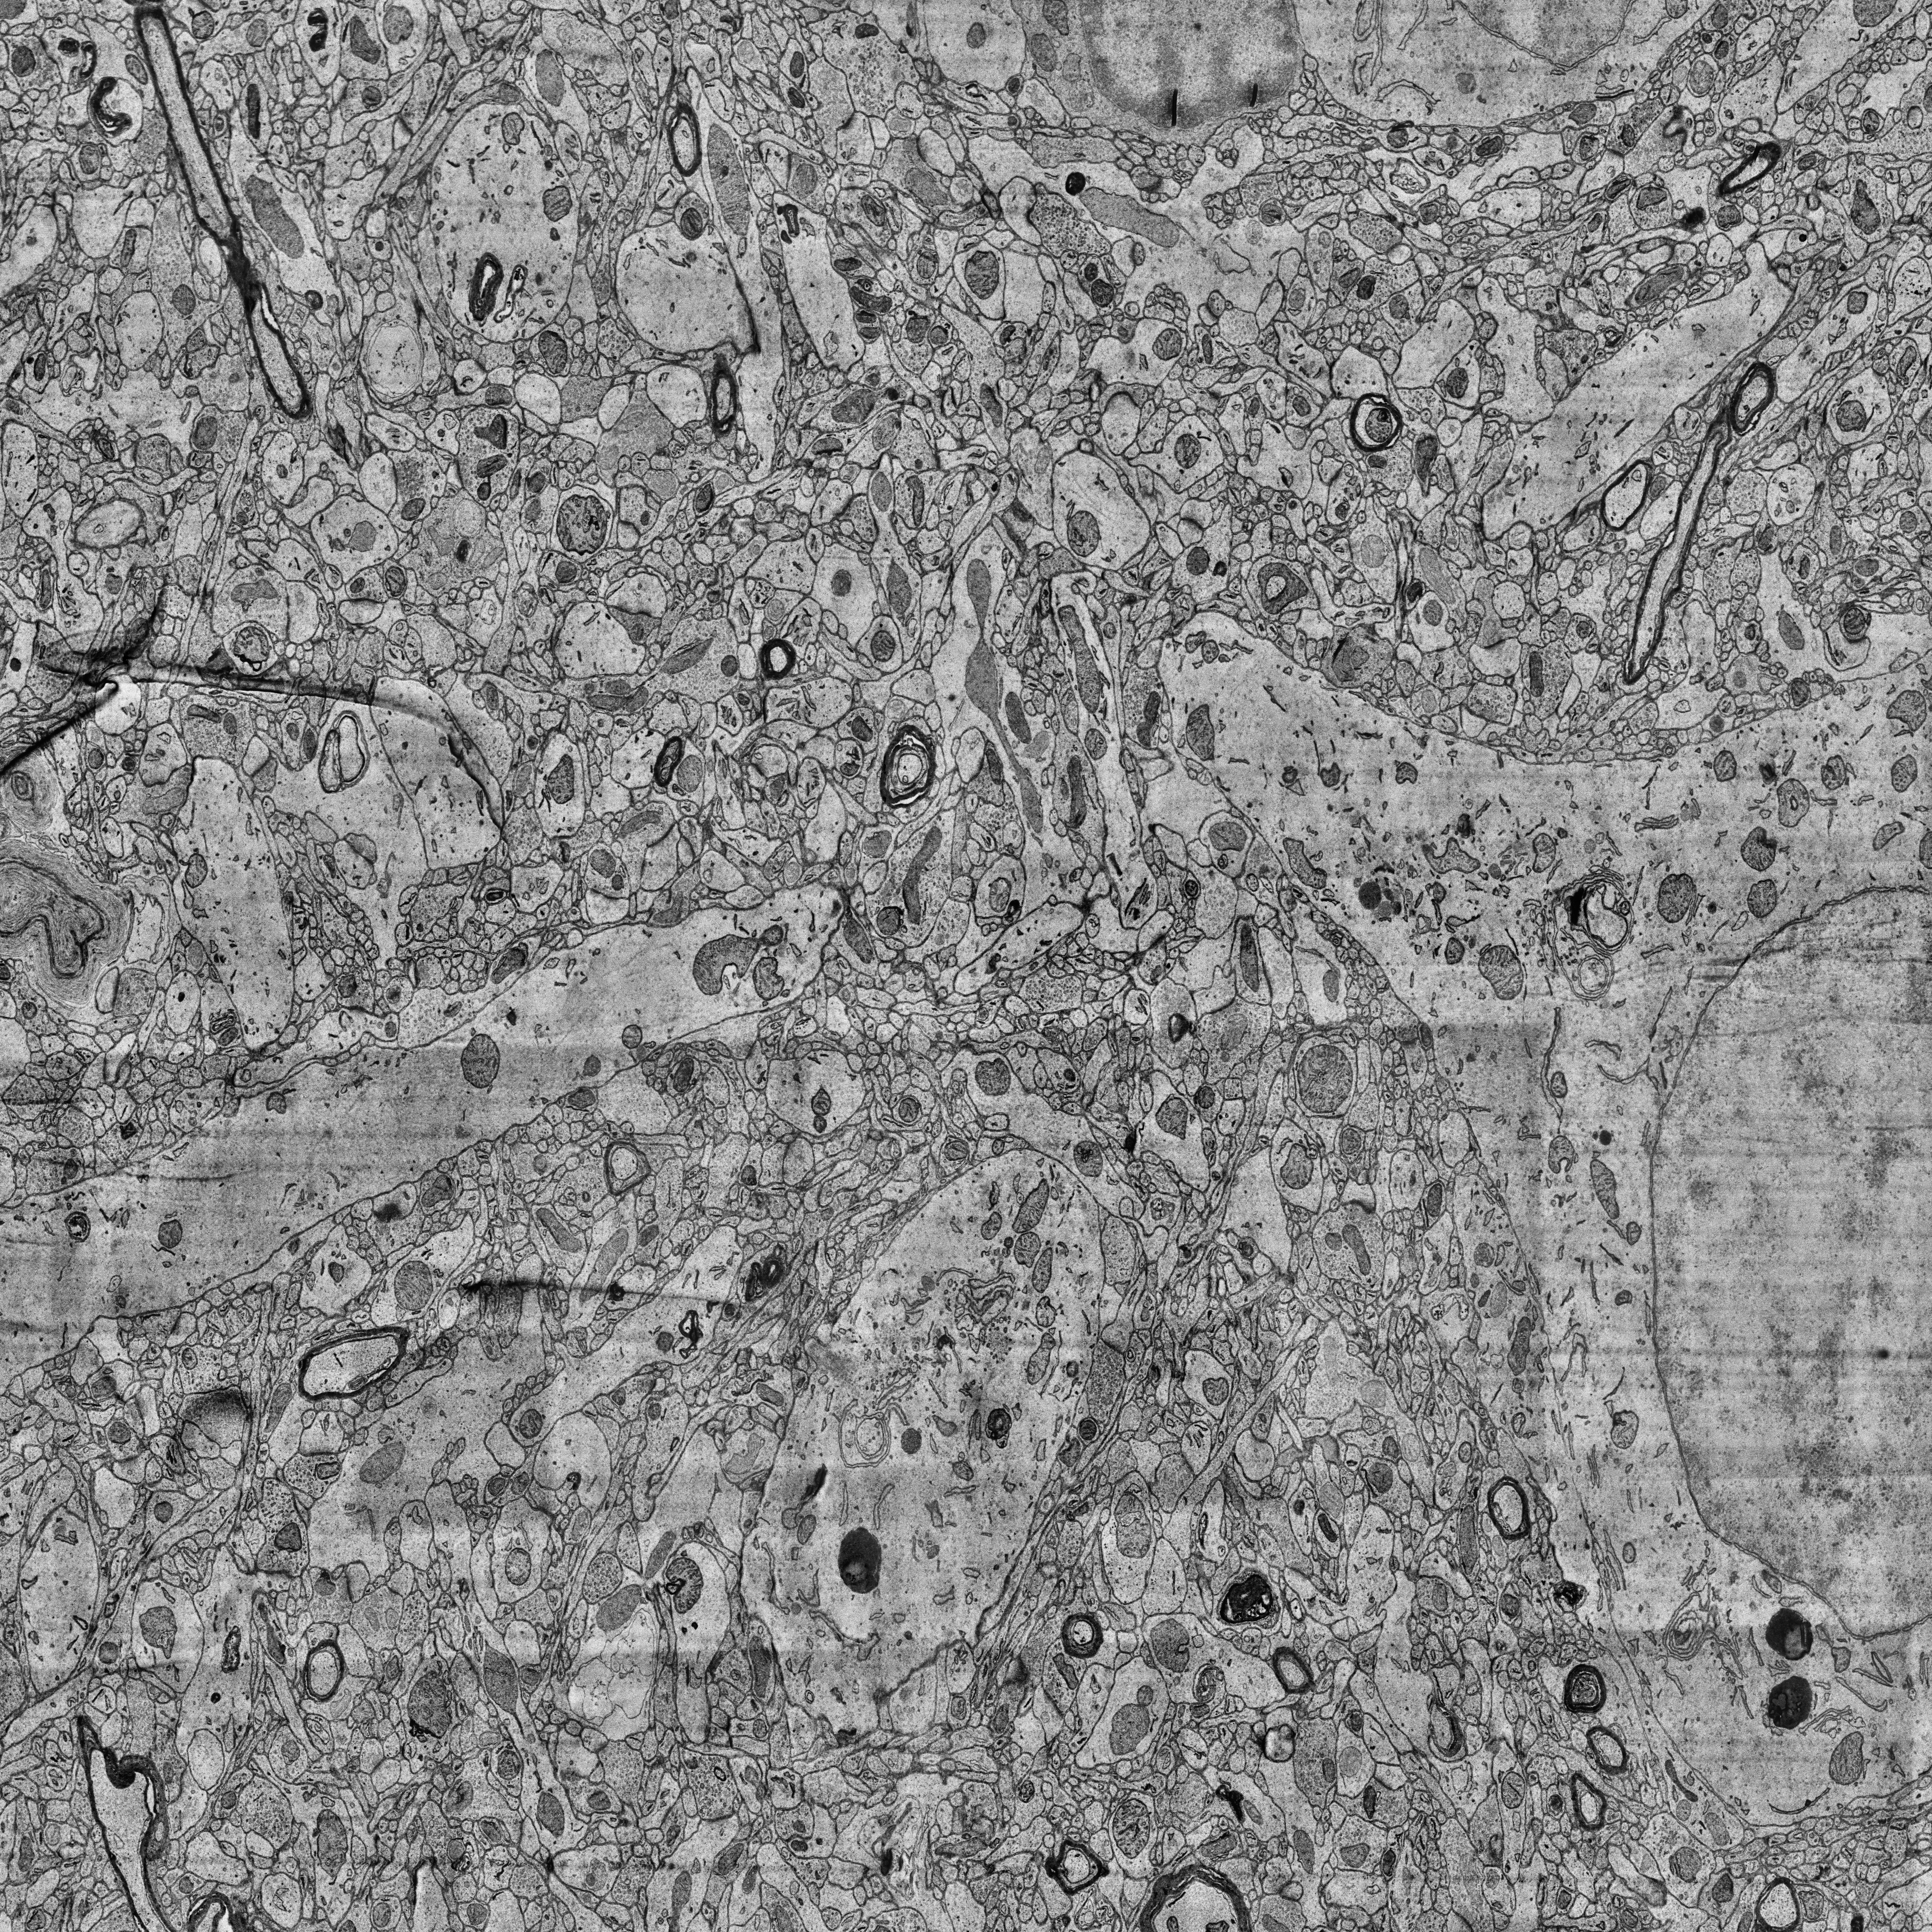
Electron microscopy slice of human cortex tissue
Slice depth (z): 283
Mitochondria instances in slice: 417